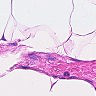
Metastatic tissue present: no